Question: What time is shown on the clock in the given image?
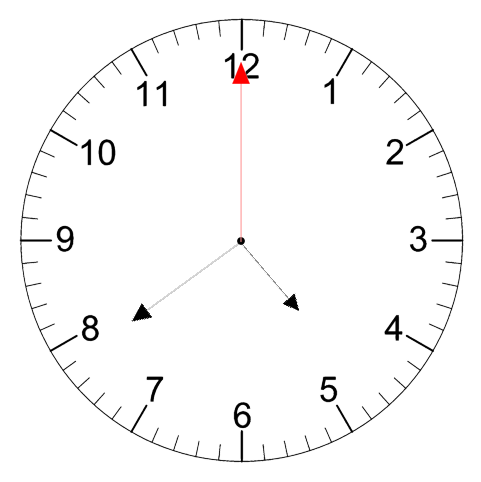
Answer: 04:39:00